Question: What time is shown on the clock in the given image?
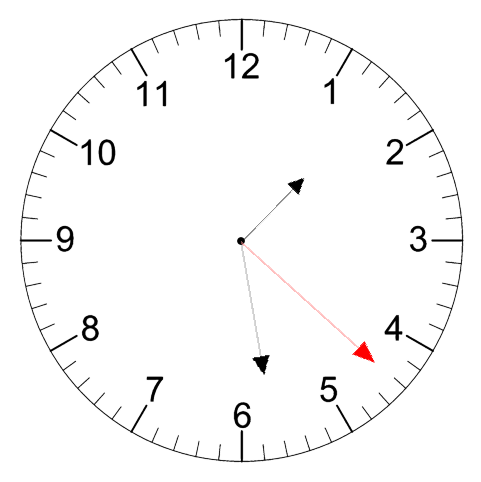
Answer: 01:28:22